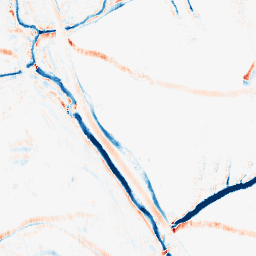
Category: morphological
Decomposition family: morphological_rect
Decomposition parameters: operation: average
width: 5
height: 10
Upsampling method: quintic
Upsampling parameters: scale: 4
Upsampling scale: 4